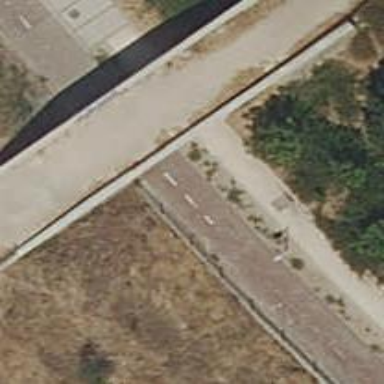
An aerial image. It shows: Man-made bridge.